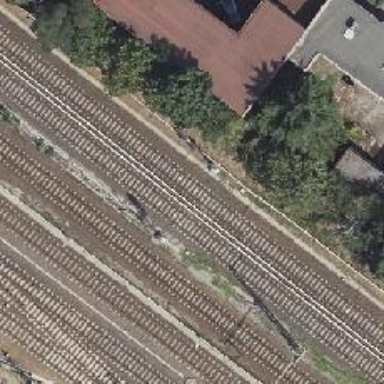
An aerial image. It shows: Railway signal.